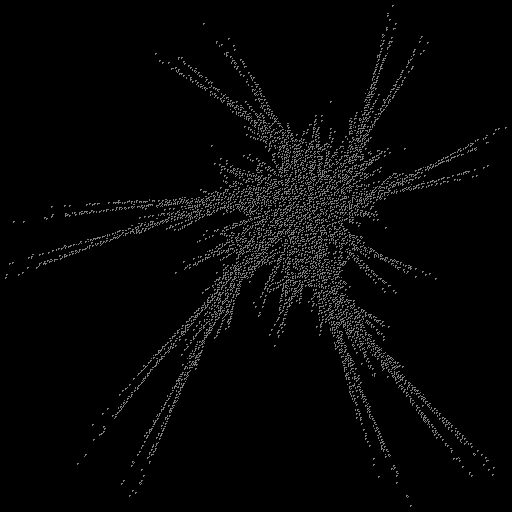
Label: gaku